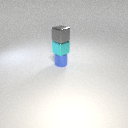
small gray metal cube above small cyan metal cube